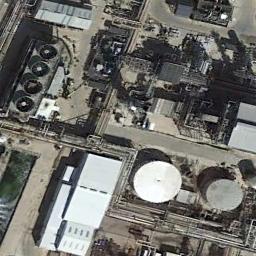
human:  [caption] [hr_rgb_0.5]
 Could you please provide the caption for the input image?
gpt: Here are four black storage tanks of the same size .

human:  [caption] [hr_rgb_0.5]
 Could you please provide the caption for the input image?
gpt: There are two white storage tanks on the bare land .

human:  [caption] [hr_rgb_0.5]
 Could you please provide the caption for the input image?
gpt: Many buildings are next to storage tanks .

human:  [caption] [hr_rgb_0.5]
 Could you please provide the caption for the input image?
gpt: There are many neatly arranged storage tanks and many pipelines in the factory .

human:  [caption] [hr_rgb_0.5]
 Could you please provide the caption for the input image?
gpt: There are two storage tanks and some pipelines .